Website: home-depot
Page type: account-selection
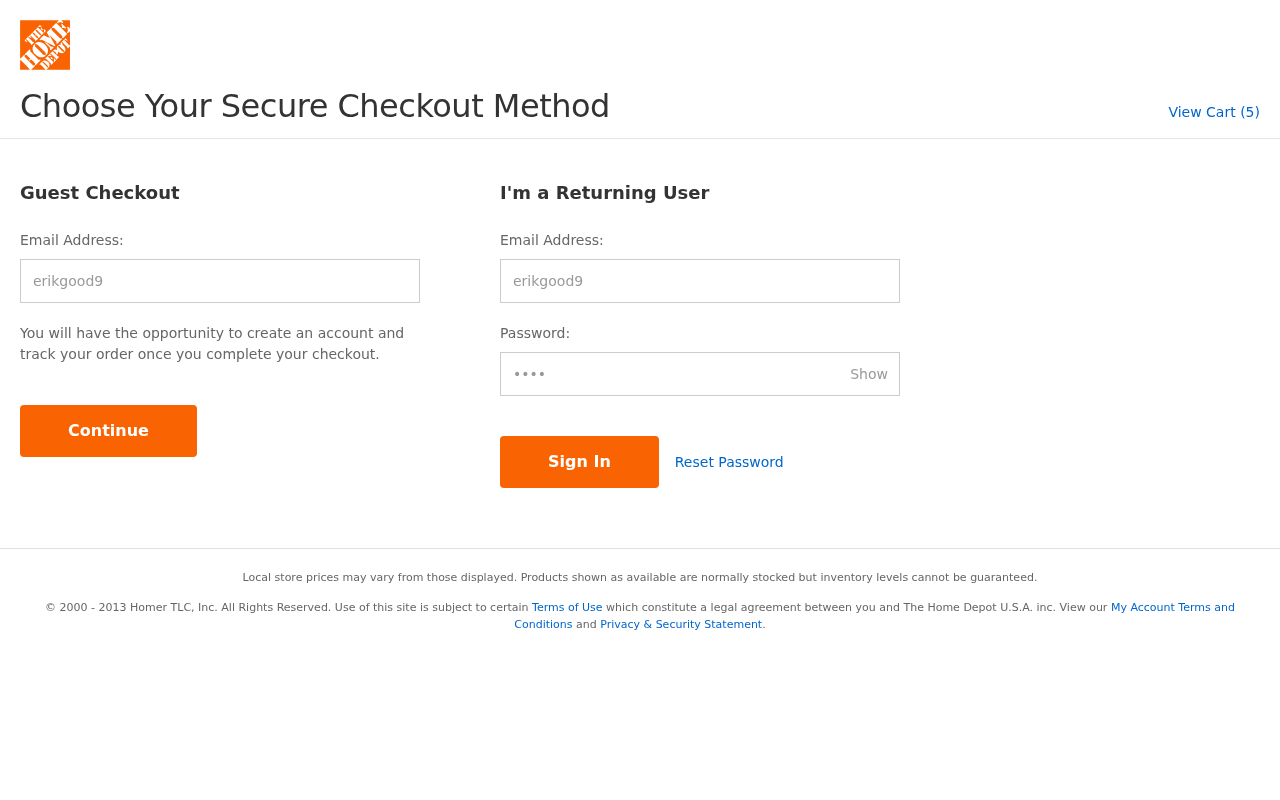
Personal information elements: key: PII_LOGIN_USERNAME
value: erikgood9
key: PII_LOGIN_USERNAME2
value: erikgood9
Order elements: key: ORDER_NUM_ITEMS
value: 5